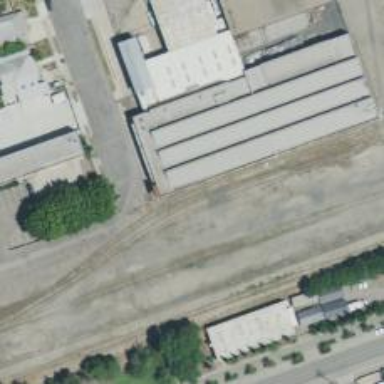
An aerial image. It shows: Railway siding for service.